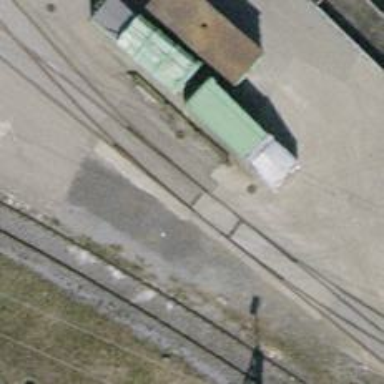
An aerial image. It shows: Railway switch.